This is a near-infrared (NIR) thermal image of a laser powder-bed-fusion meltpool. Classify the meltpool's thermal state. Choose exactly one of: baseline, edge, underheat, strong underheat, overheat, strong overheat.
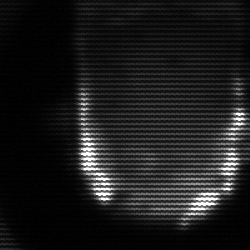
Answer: baseline